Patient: sex M, age 57
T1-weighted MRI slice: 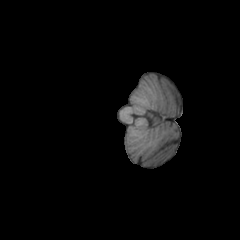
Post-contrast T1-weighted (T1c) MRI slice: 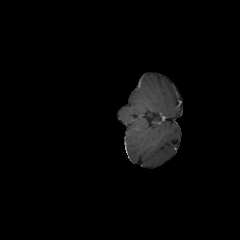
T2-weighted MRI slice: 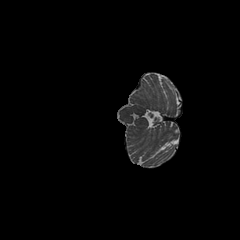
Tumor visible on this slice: no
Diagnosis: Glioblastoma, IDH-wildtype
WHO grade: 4